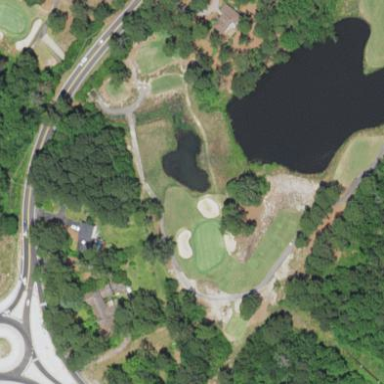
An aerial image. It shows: Water hazard on golf course. The hazard is natural water feature.